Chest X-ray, PA view. Patient: 71 years old, sex M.
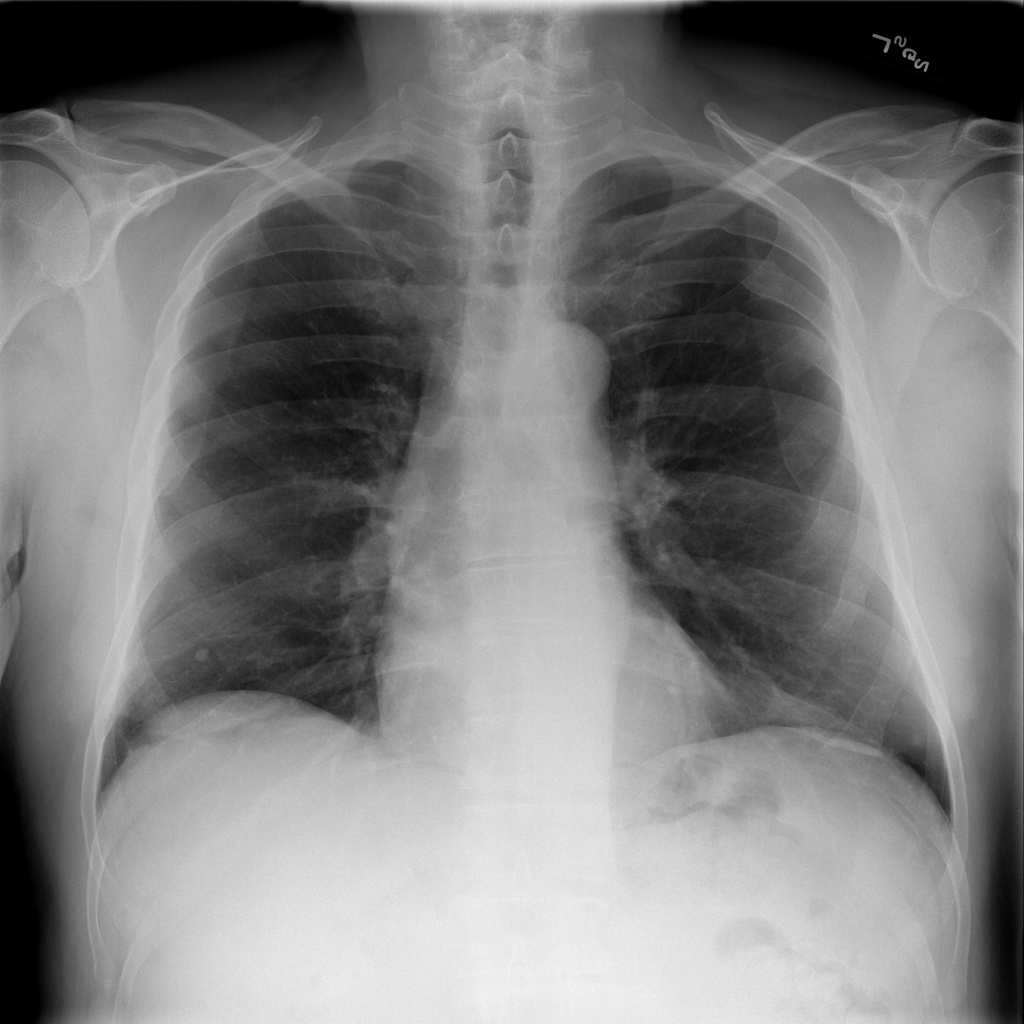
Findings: No Finding